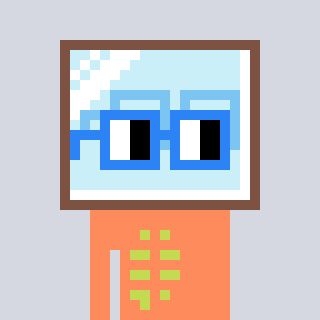
a pixel art character with square blue glasses, a mirror-shaped head and a peachy-colored body on a cool background